高一 · 立体几何学
个圆柱的轴截面是面积为 4 的正方形, 则该圆柱的外接球的表面积为
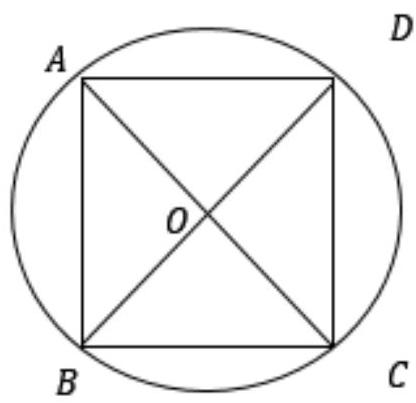
答案: \pi$.
解析: 【分析】

作出圆柱与其外接球的轴截面, 结合题中数据, 求出外接球半径, 再由球的表面积公式,即可得出结果.

【详解】

作出圆柱与其外接球的轴截面如下:

设圆柱的底面圆半径为 $r$, 则 $B C=2 r$, 所以轴截面的面积为 $S_{\text {正方形 } A B C D}=(2 r)^{2}=4$,解得 $r=1$,
因此, 该圆柱的外接球的半径 $R=\frac{B D}{2}=\frac{\sqrt{2^{2}+2^{2}}}{2}=\sqrt{2}$,

所以球的表面积为 $S=4 \pi(\sqrt{2})^{2}=8 \pi$.

故答案为 $8 \pi$

【点睛】

本题主要考查圆柱外接球的相关计算, 熟记公式即可, 属于常考题型.